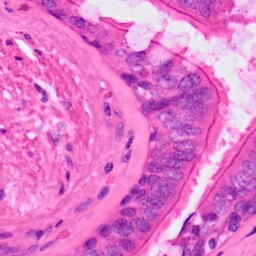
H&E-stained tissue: Lung